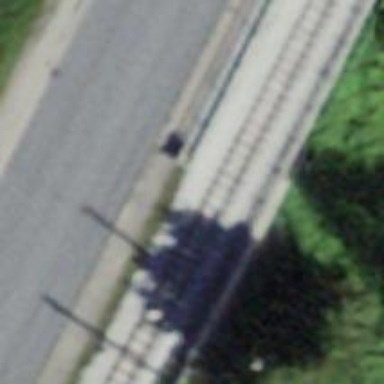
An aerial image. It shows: Narrow-gauge railway bridge with electrified contact line for single track.